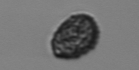
Label: Pseudochattonella_farcimen